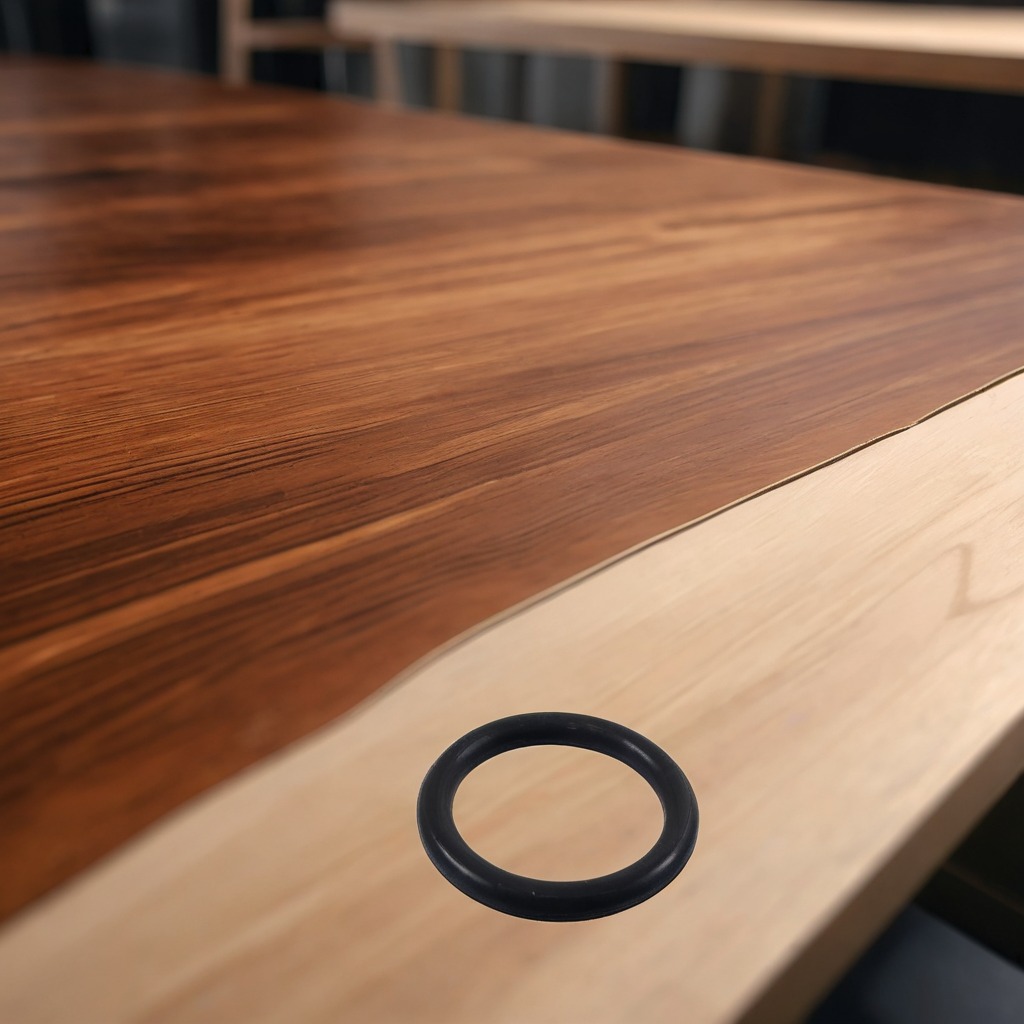
A rubber O-ring is lying on a wooden table in a carpentry studio.